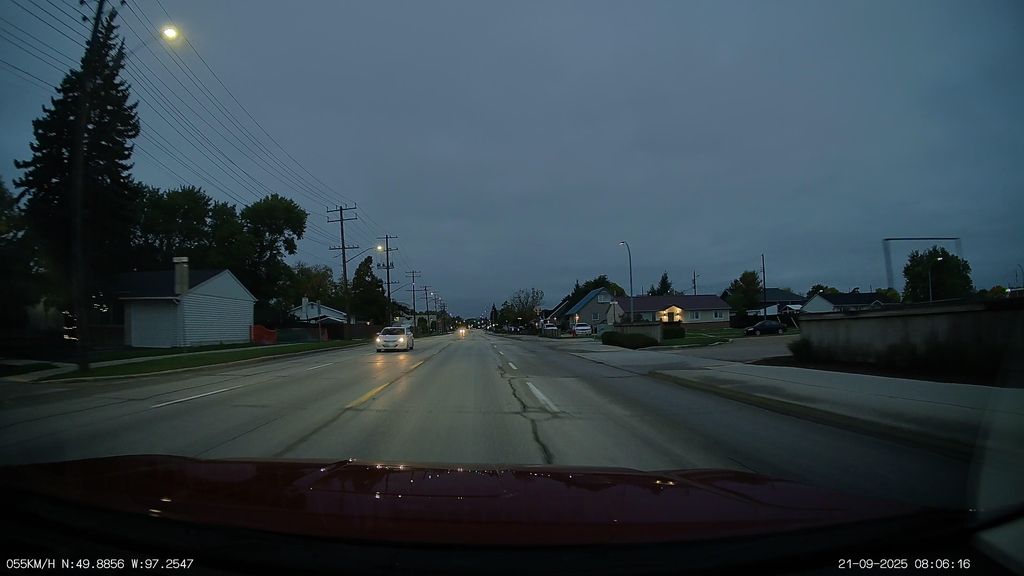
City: winnipeg